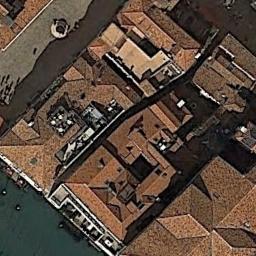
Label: palace